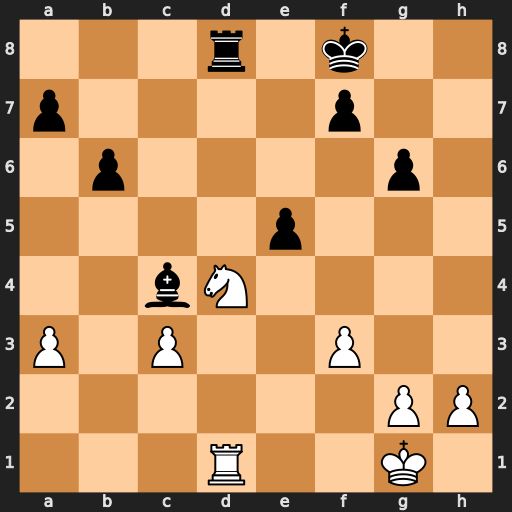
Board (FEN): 3r1k2/p4p2/1p4p1/4p3/2bN4/P1P2P2/6PP/3R2K1
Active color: w
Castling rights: -
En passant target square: -
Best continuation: Ne6+ Bxe6 Rxd8+